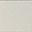
Piece: xx